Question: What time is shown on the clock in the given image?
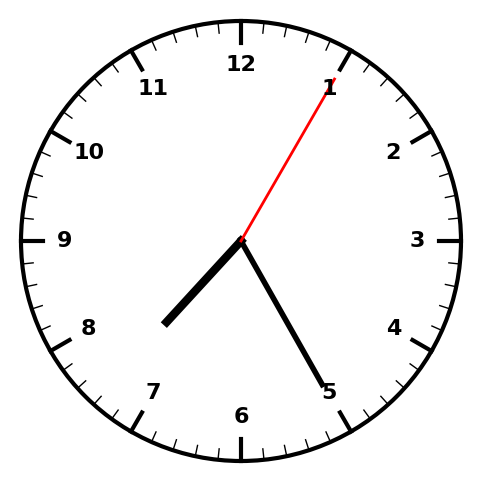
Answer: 07:25:05